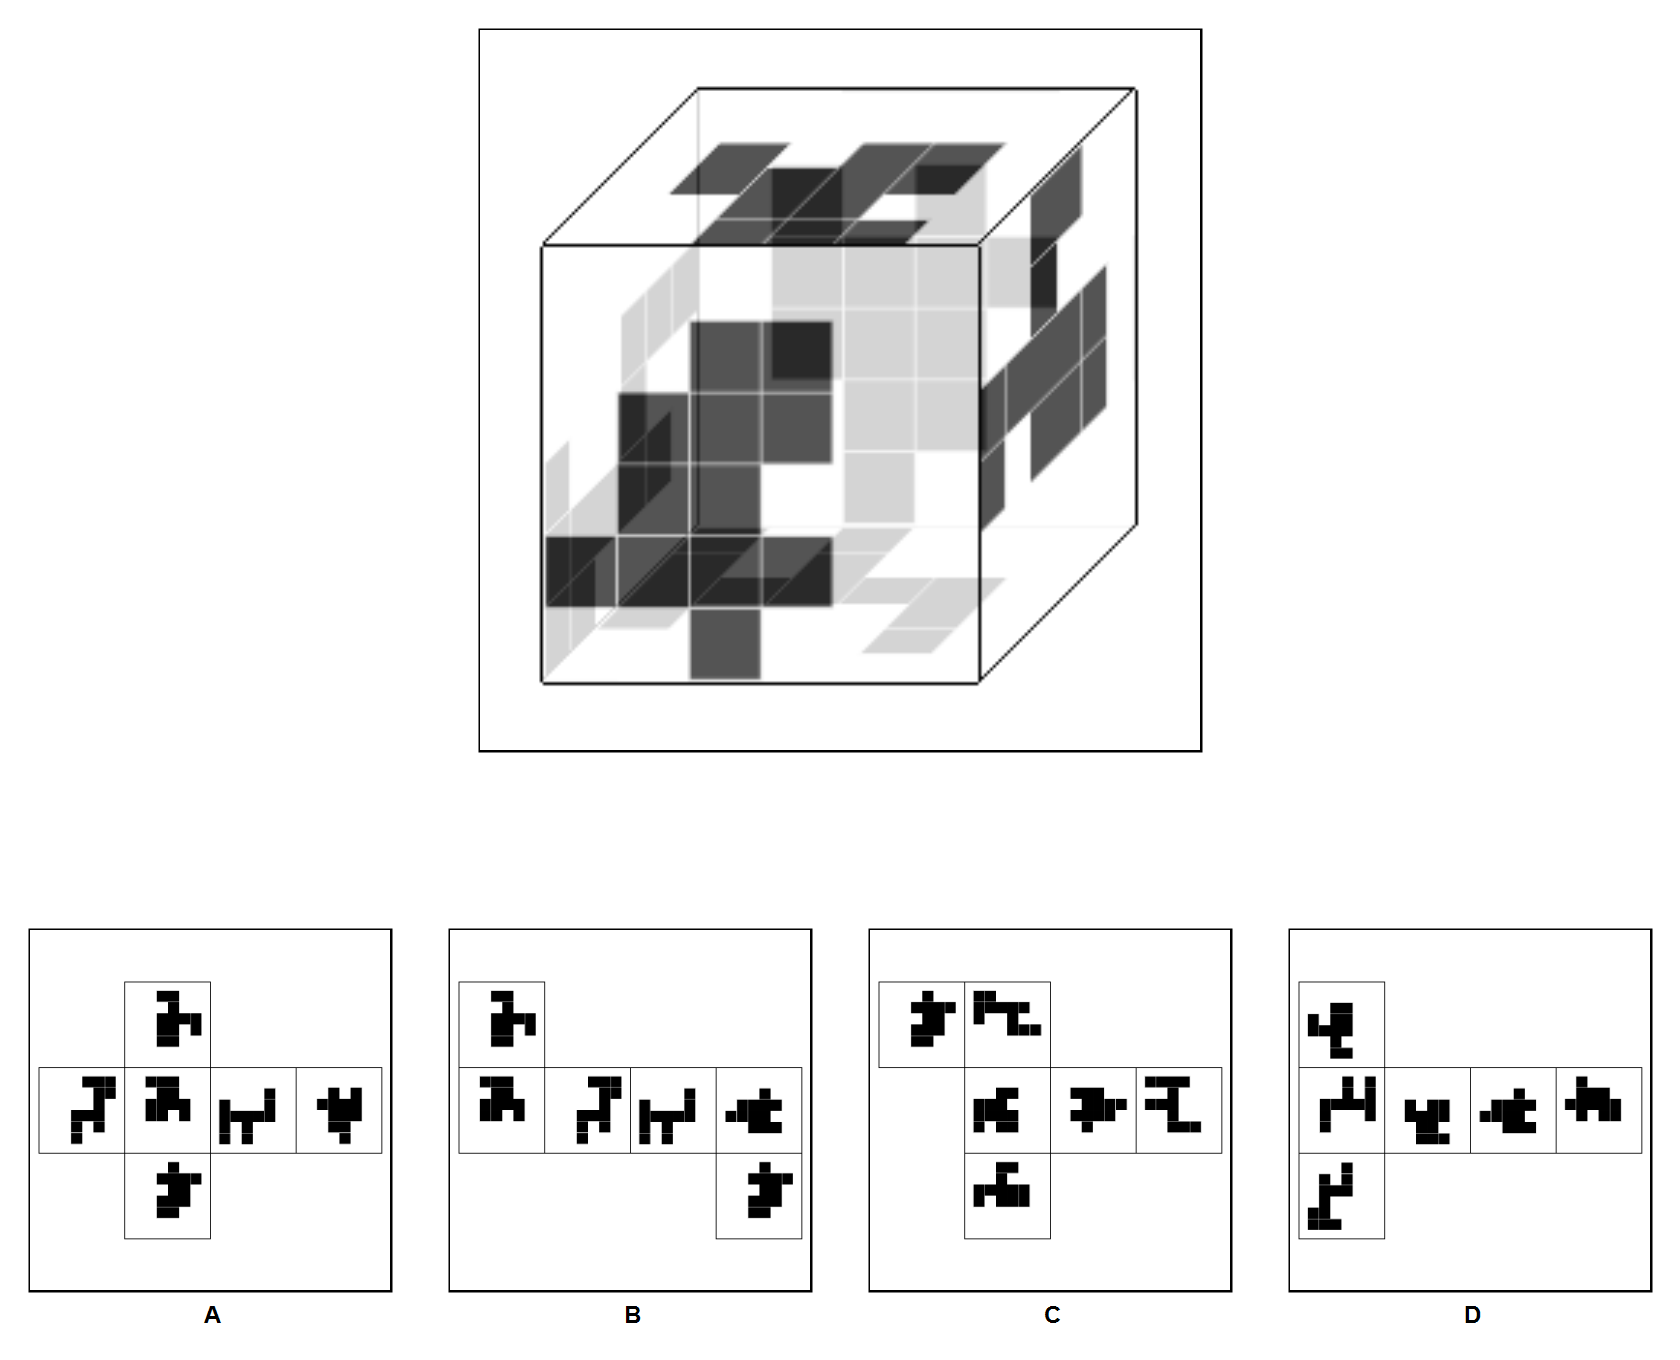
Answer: C